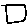
Label: square